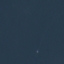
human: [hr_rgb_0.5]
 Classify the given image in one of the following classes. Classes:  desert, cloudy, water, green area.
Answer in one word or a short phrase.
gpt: water